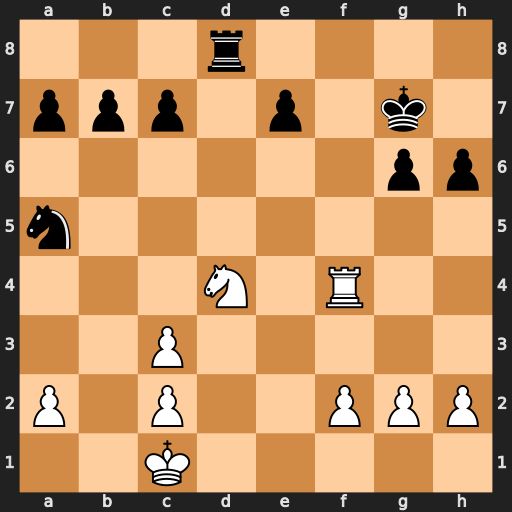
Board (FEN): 3r4/ppp1p1k1/6pp/n7/3N1R2/2P5/P1P2PPP/2K5
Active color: w
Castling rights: -
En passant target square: -
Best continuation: Ne6+ Kg8 Nxd8